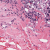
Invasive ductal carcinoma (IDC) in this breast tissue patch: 1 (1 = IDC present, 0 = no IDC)